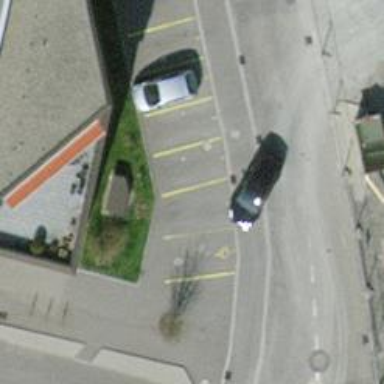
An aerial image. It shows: Street side parking area.